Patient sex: F
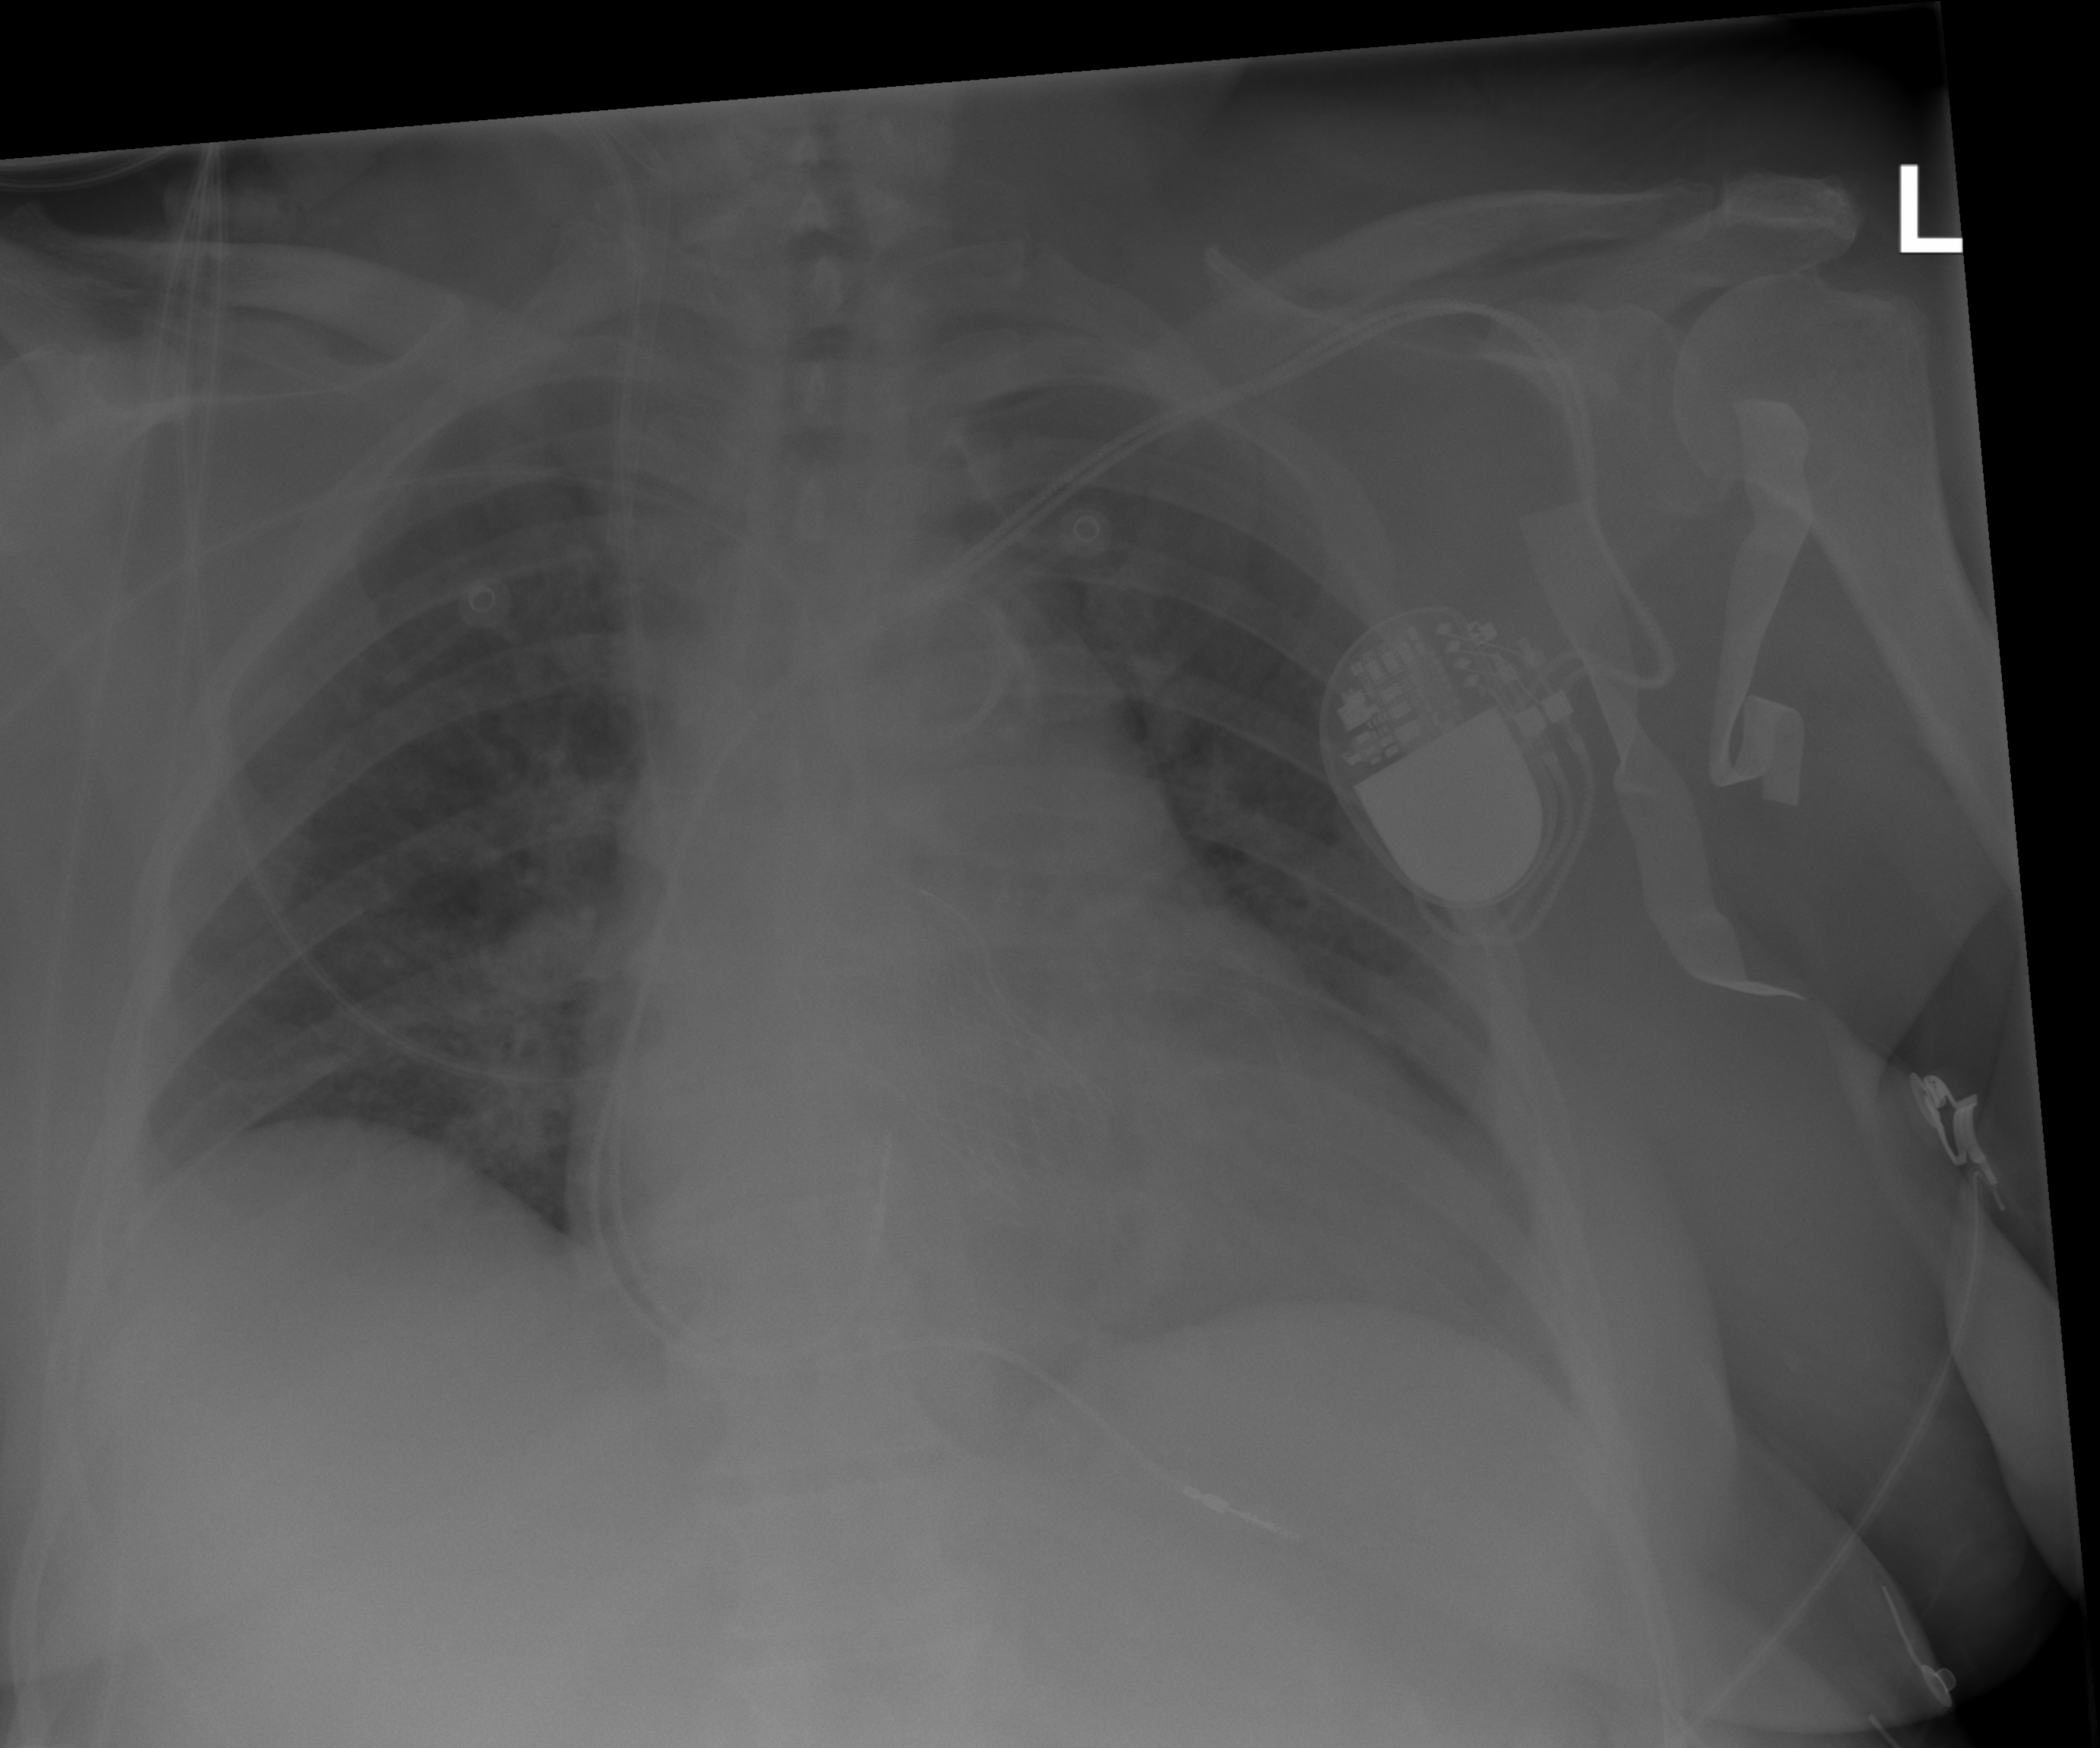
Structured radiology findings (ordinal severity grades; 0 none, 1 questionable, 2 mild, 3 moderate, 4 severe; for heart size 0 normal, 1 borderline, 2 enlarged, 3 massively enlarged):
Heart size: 2
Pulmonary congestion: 2
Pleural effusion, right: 0
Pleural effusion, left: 0
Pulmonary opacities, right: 0
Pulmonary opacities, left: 0
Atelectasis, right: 0
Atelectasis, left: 0